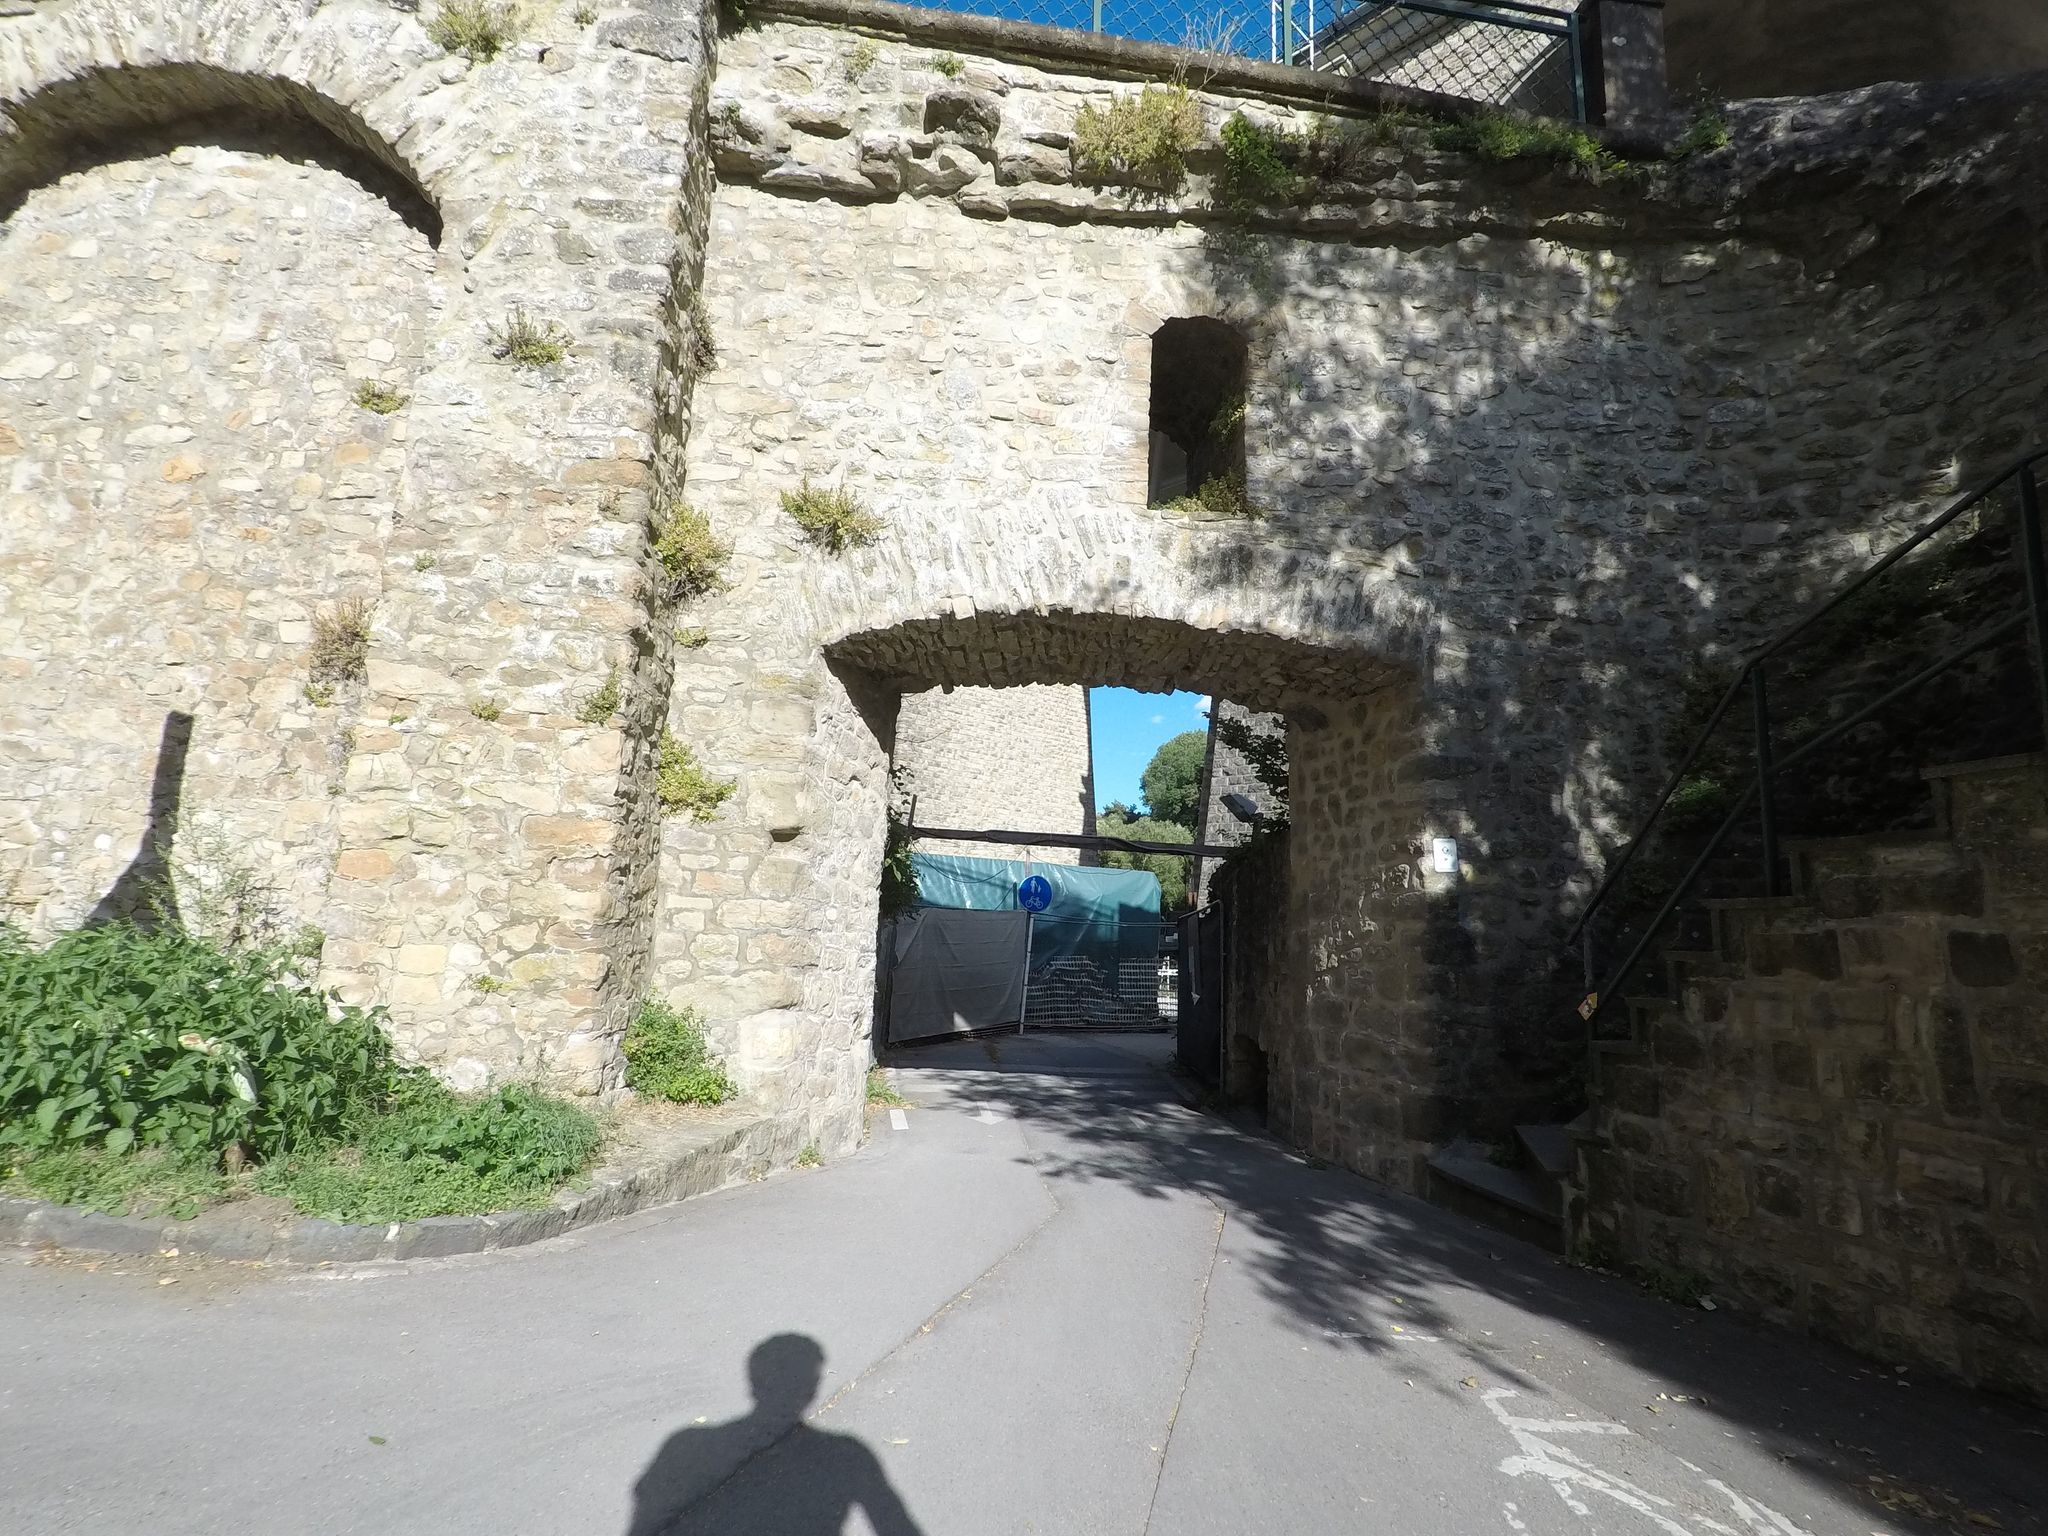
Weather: clear
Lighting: day
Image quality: good
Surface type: cycling surface
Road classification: path, living_street
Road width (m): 2
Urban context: urban centre
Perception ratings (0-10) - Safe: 1.3, Lively: 6.83, Beautiful: 7.74, Boring: 8.7, Depressing: 6.53, Wealthy: 2.51